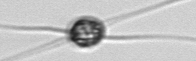
Label: Chaetoceros_danicus